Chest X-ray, PA view. Patient: 23 years old, sex M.
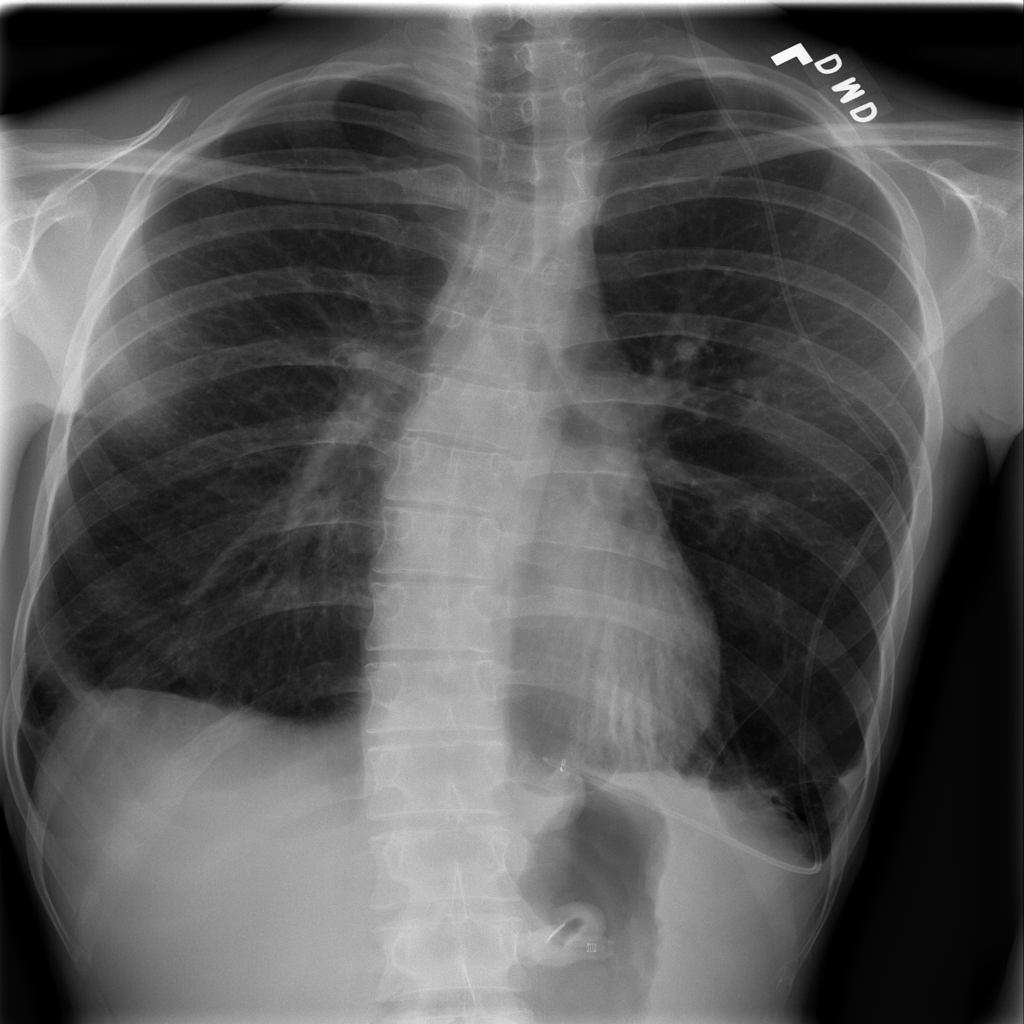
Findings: Atelectasis, Fibrosis, Pleural_Thickening